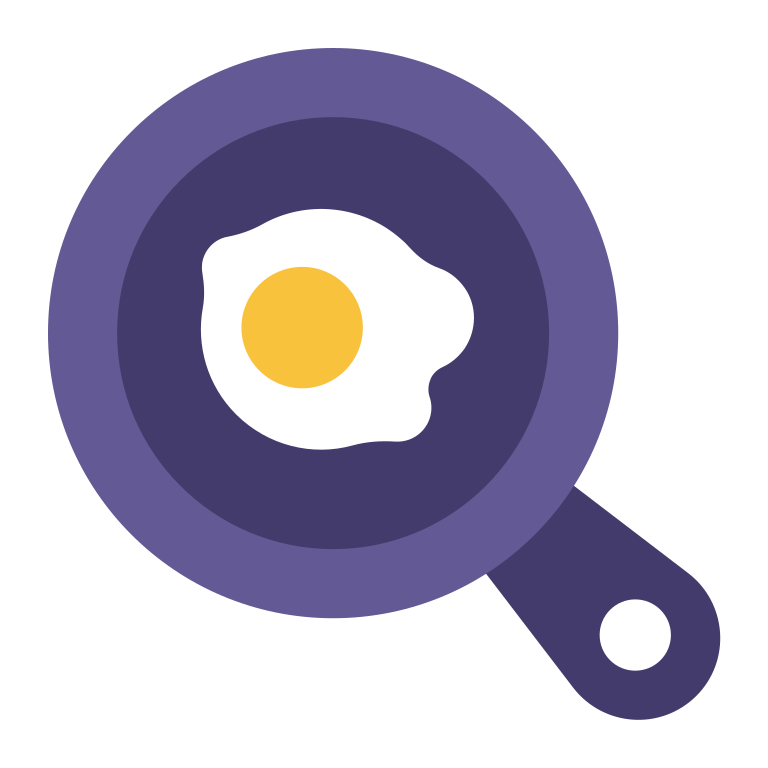
cooking flat